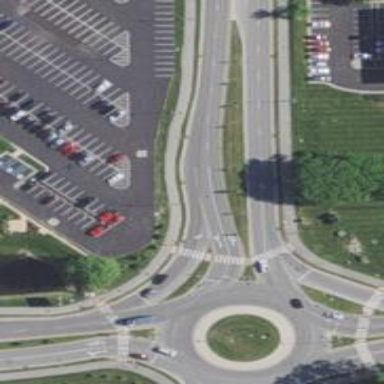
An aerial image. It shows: Secondary link road with asphalt surface.